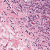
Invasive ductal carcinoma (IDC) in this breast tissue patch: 1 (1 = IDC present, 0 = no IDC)